Chest X-ray:
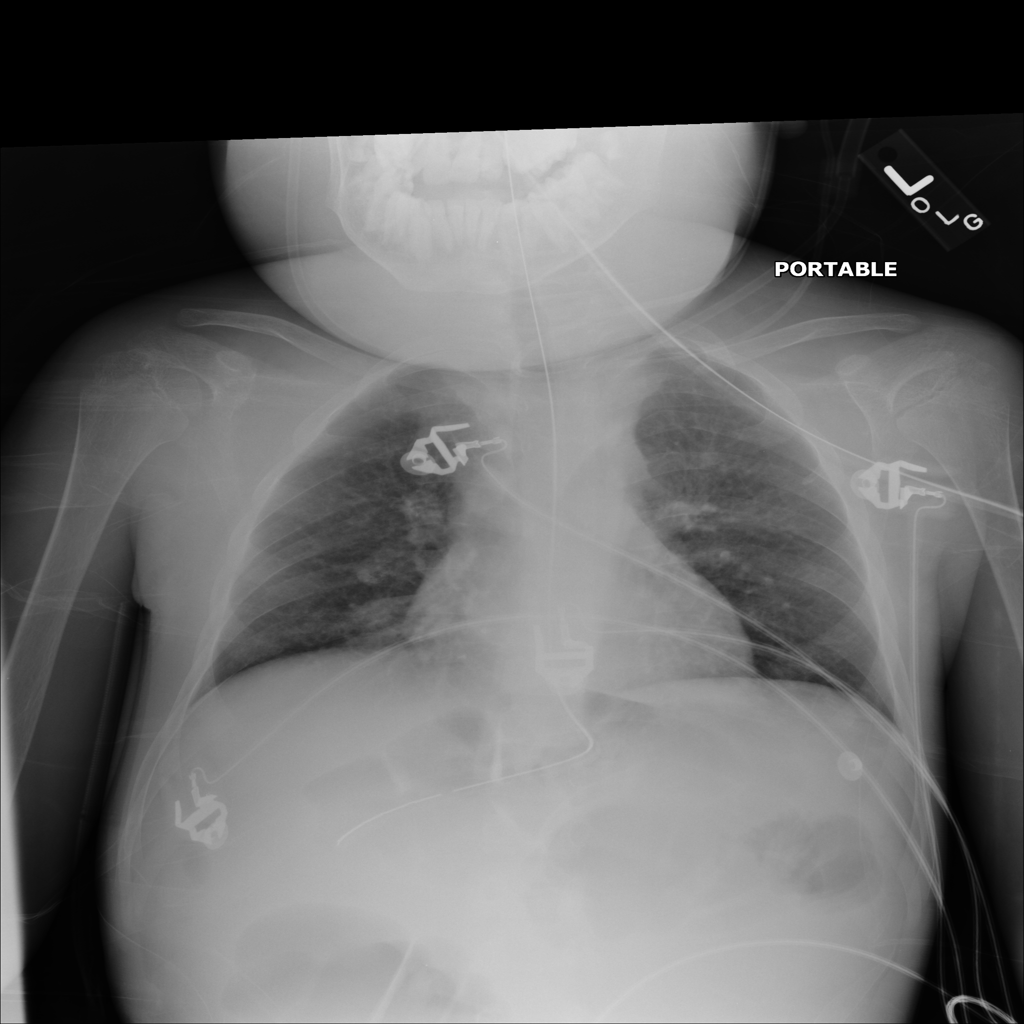
Findings: Consolidation
No abnormal finding: no